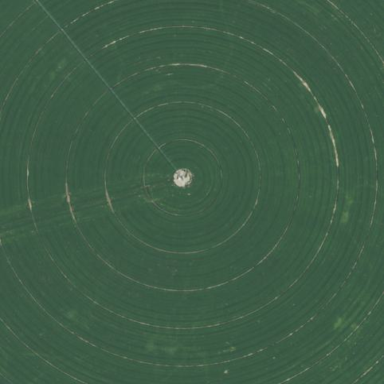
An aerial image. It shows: Farmland with pivot irrigation system.